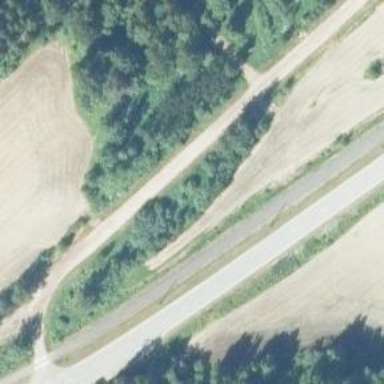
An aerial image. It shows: Cycleway.